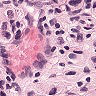
Metastatic tissue present: yes